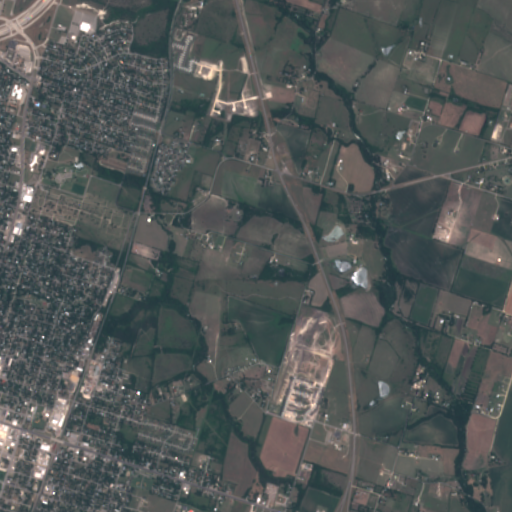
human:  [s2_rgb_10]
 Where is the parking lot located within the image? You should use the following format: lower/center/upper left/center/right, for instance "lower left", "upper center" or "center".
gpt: The parking lot is located in the center left of the image.
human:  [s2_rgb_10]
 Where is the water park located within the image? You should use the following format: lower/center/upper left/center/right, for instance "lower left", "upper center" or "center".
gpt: The water park is located in the center left of the image.
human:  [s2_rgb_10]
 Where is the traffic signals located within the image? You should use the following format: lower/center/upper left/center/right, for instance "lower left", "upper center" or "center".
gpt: The traffic signals is located in the left of the image.
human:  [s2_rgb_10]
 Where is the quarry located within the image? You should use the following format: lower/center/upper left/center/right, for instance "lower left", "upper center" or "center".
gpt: There is no quarry in the image.